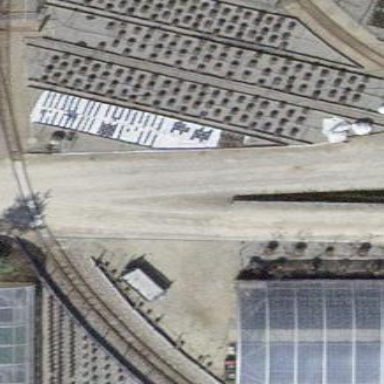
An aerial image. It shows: Plant nursery.